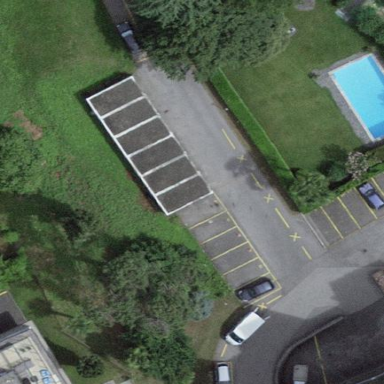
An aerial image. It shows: Flat roofed garages.